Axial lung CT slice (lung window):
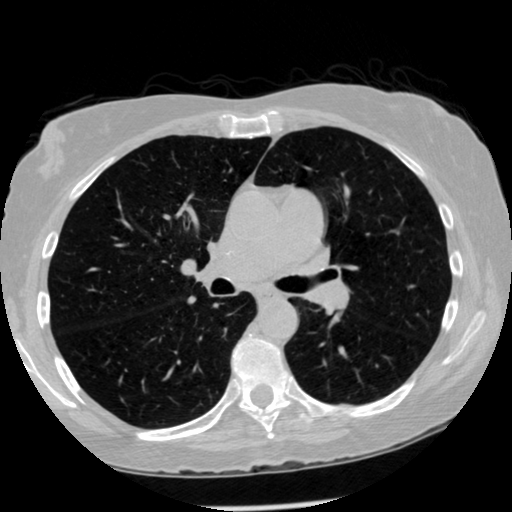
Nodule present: no